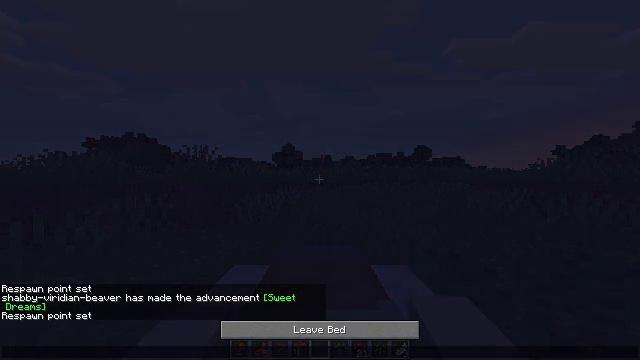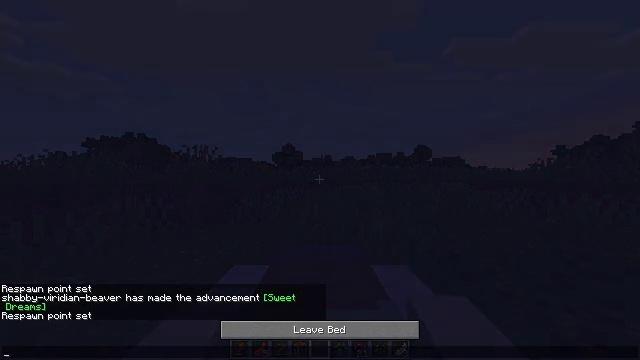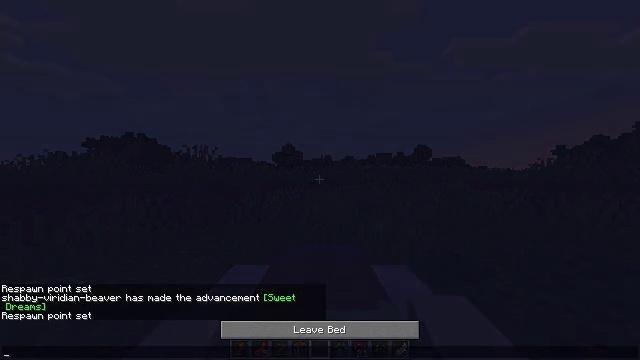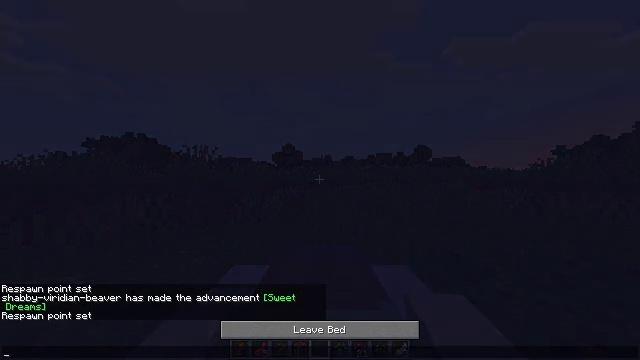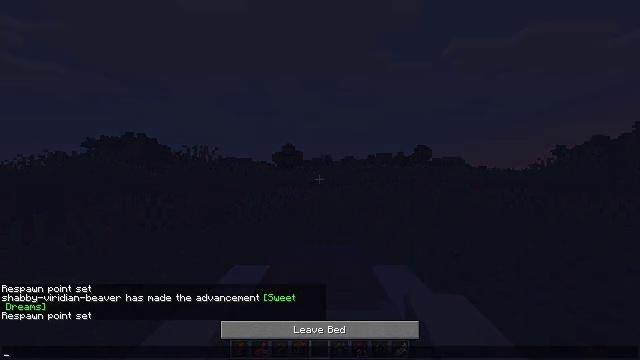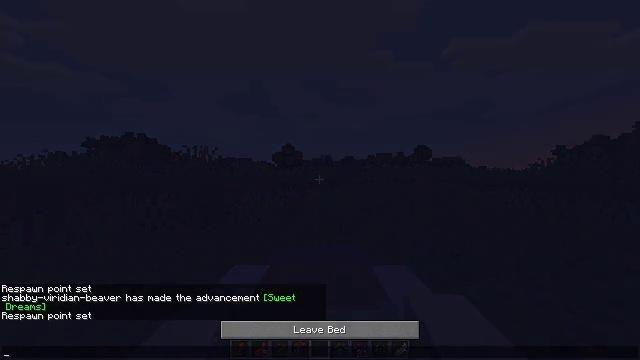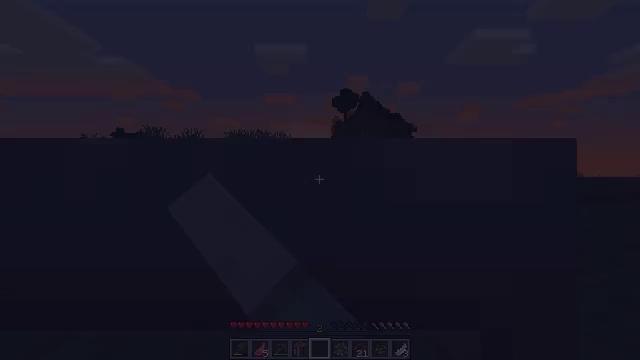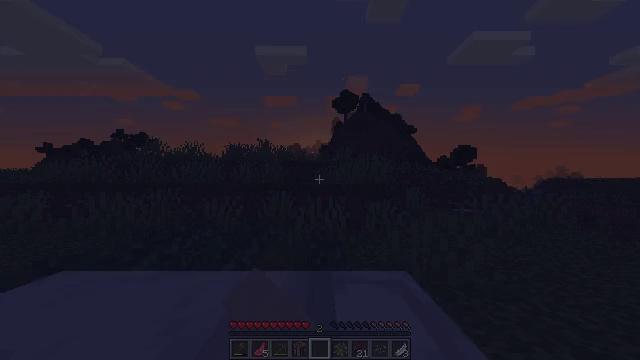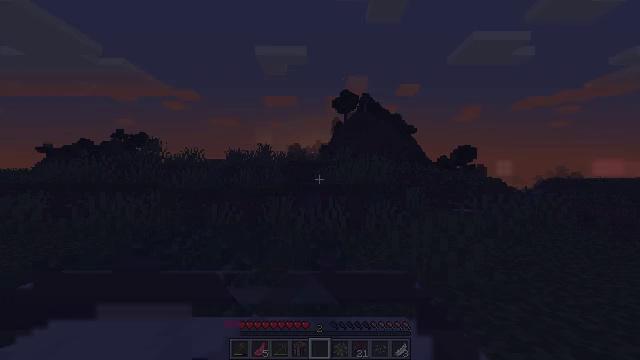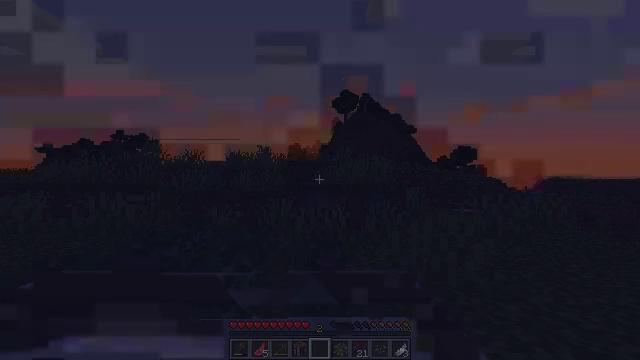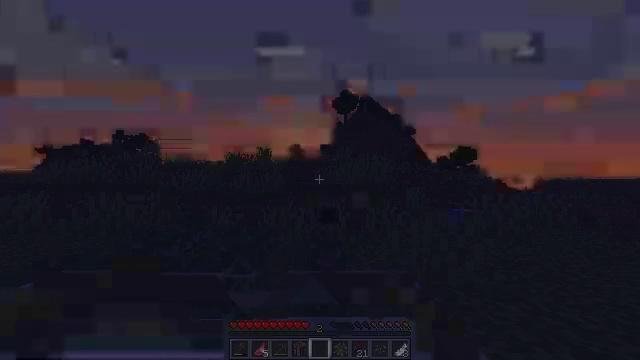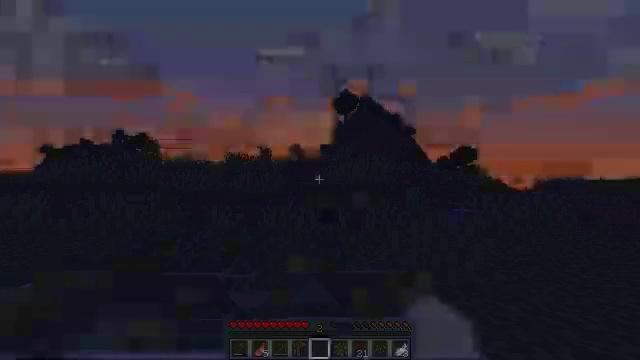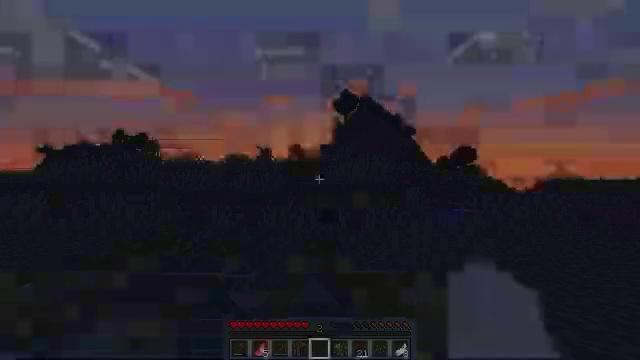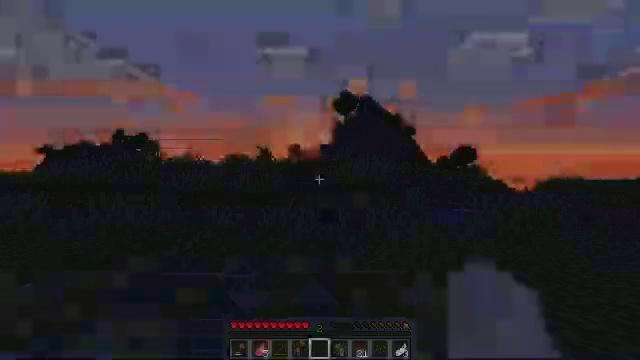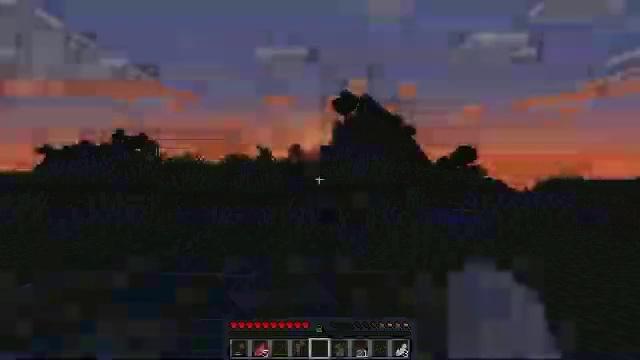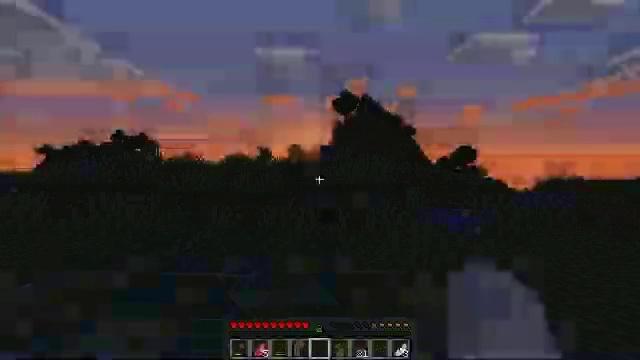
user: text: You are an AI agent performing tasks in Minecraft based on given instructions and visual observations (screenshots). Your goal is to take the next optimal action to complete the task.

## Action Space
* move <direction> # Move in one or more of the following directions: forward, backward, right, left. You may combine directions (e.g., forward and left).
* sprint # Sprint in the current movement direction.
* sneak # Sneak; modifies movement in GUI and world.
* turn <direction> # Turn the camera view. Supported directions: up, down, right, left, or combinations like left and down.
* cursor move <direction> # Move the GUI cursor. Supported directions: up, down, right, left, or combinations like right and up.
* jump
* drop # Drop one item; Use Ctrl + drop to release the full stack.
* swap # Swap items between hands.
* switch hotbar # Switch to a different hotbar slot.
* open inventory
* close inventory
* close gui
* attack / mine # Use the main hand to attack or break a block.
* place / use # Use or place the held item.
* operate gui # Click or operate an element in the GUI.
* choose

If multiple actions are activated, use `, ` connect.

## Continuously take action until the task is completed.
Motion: motion action
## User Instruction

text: Pick up the white bed by breaking it.
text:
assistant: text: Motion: no_op
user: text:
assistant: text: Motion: no_op
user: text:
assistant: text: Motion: no_op
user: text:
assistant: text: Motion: no_op
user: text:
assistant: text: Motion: no_op
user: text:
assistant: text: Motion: no_op
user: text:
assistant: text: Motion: close gui
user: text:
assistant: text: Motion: no_op
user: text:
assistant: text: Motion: no_op
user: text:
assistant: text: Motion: no_op
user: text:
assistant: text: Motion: no_op
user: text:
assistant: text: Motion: no_op
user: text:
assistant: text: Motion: no_op
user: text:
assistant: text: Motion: no_op
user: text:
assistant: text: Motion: no_op
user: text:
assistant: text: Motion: no_op
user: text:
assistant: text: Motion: no_op
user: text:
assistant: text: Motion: no_op
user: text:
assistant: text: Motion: no_op
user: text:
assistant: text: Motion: no_op
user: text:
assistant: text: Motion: no_op
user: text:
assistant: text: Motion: no_op
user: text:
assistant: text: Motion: no_op
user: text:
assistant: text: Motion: no_op
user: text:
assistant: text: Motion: no_op
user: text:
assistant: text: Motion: no_op
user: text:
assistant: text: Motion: no_op
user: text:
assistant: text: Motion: no_op
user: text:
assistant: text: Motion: no_op
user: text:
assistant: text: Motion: no_op